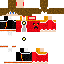
A male human skin with medium skin, wearing brown long hair dressed in a red hoodie and red pants, featuring a closed mouth.